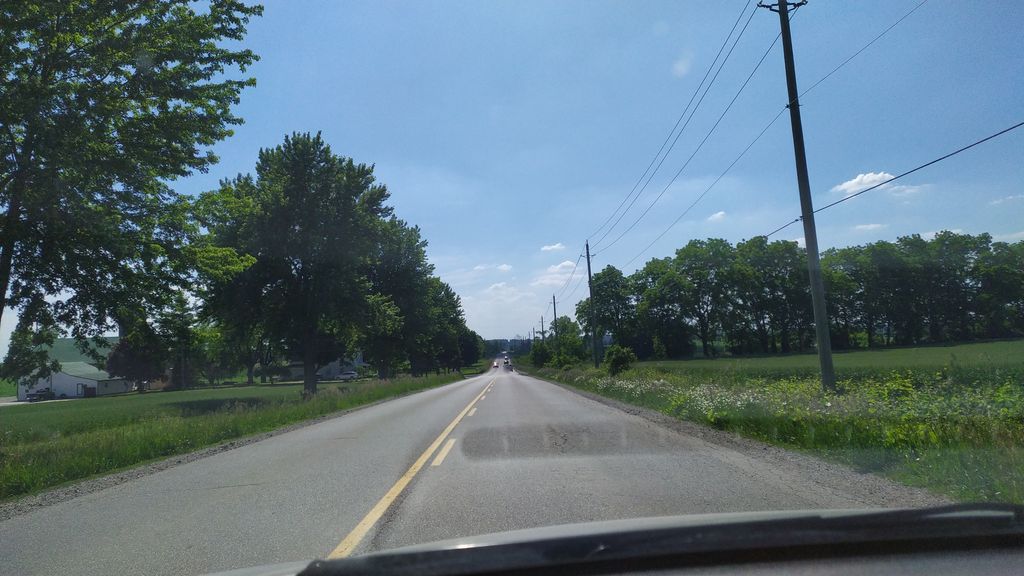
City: kitchener-waterloo